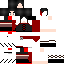
A female skeleton skin with dark skin, wearing brown helmet dressed in a red robe top and red pants, featuring a closed mouth.